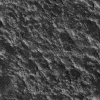
Atmospheric dust classification: not_dusty